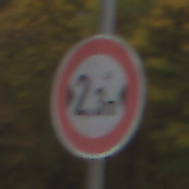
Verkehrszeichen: TatsaechlicheBreite2Komma3
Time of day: Midday
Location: Outdoor (Nature)
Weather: Overcast
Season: Autumn
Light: Natural